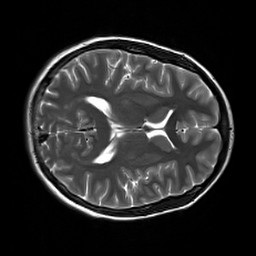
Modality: T2w
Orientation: axial
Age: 23
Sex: female
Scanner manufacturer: siemens
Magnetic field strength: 3 T
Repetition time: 7 s
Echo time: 0.09 s